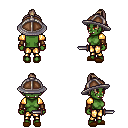
a pixel art fantasy rpg character, female body template, orc, green skin, gold arm armor, gold greaves, white blonde short topknot hairstyle, chain helm, leather bracers, brown slippers, dagger, four views (front, back, left, right), 2x2 character sprite sheet, small pixel art, hard edges, no anti-aliasing